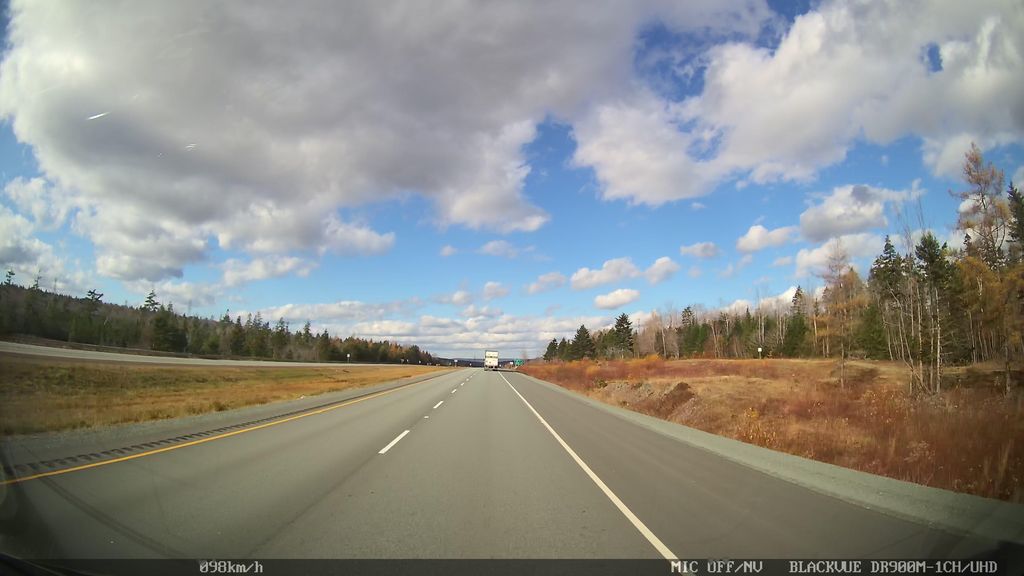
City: halifax